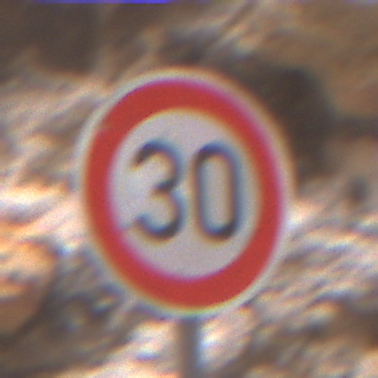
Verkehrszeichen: Geschwindigkeit30
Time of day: Midday
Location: Outdoor (Urban)
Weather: PartlyCloudy
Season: NotSpecified
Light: Natural